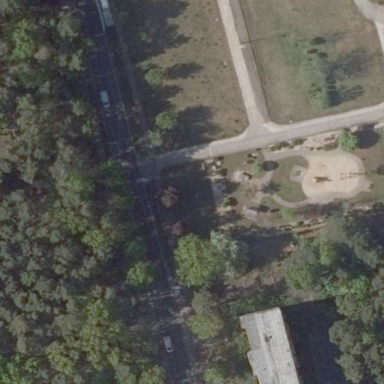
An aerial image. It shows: Playground area for leisure activities on the land.